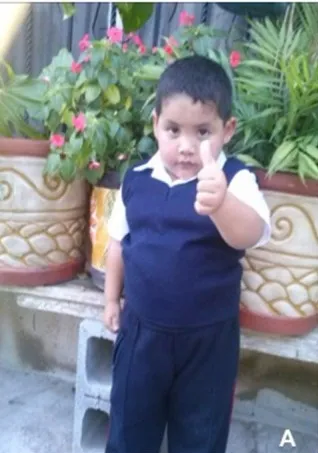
(A) Short stature with overweight in normocephalic school-age boy.
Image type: medical_photograph (skin_photograph)